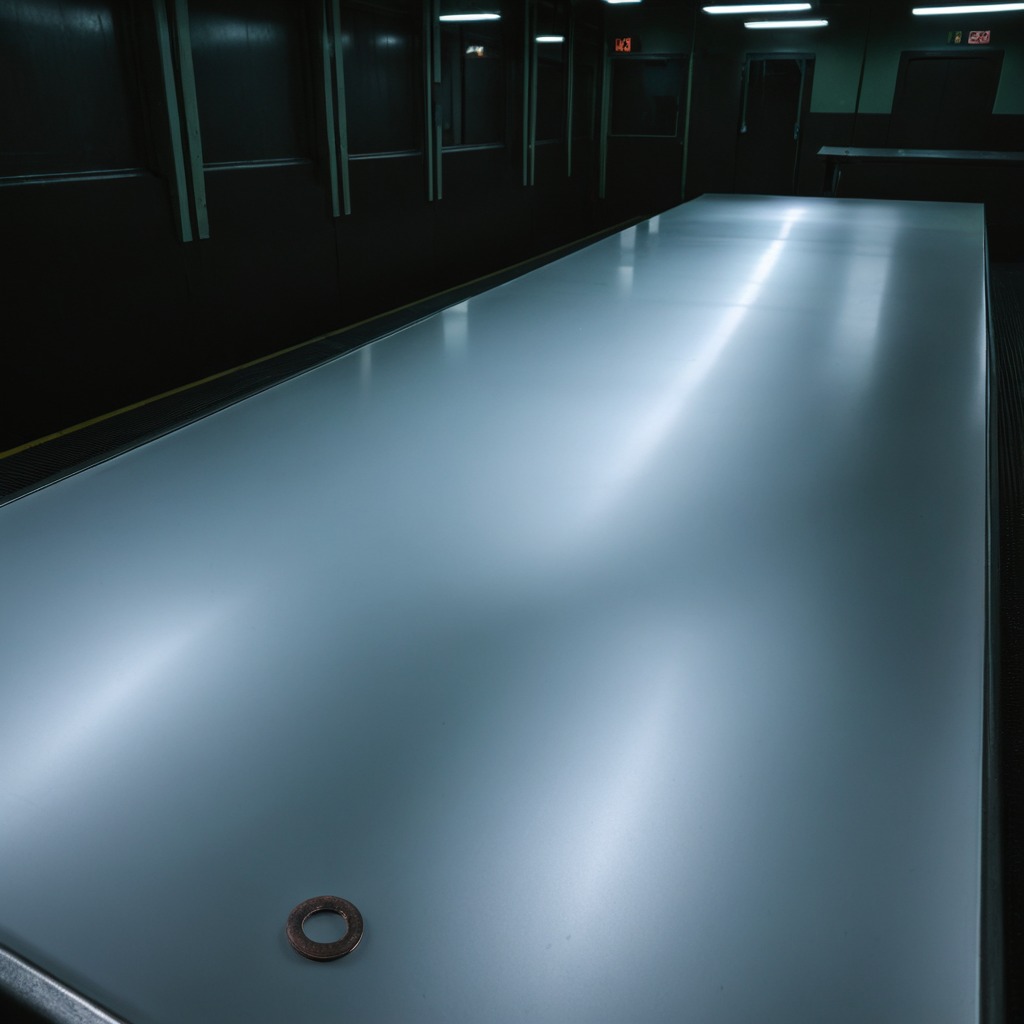
A flat metal washer is lying on the table in the railway signal maintenance room.